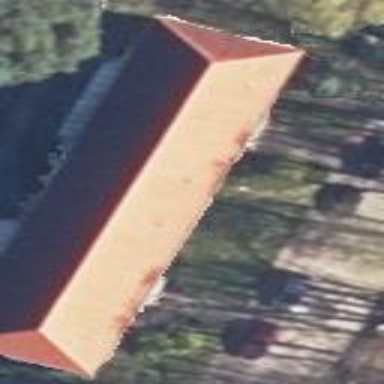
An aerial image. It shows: Building with hipped roof made of red roof tiles. The roof is oriented along the structure.